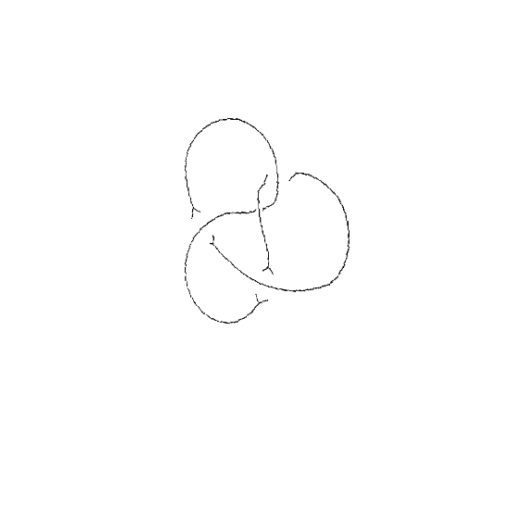
Crossing number: 4